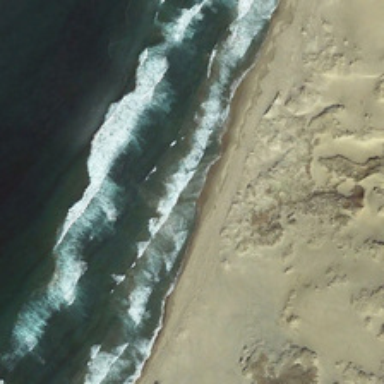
A piece of green ocean with white waves is near yellow beach .